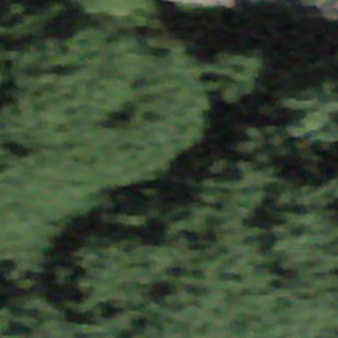
Label: other